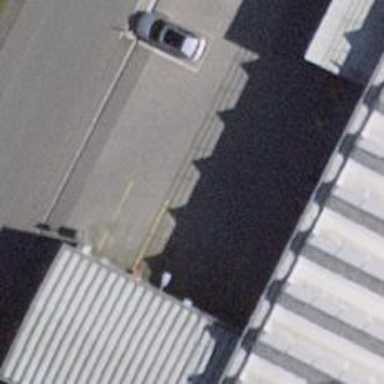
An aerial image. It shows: Road serving as parking aisle.